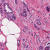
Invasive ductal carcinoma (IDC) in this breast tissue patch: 1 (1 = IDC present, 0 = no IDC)